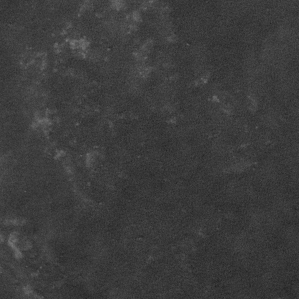
Label: frost